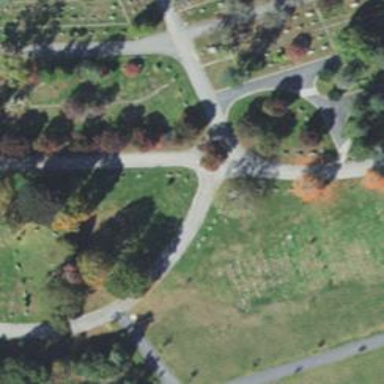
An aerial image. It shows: Memorial site with historic significance.